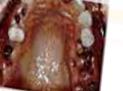
Condition: Caries